Interaction volume radius: 5 \u00c5
Interaction volume height: 25 \u00c5
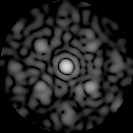
Disorder parameter: 0.6261